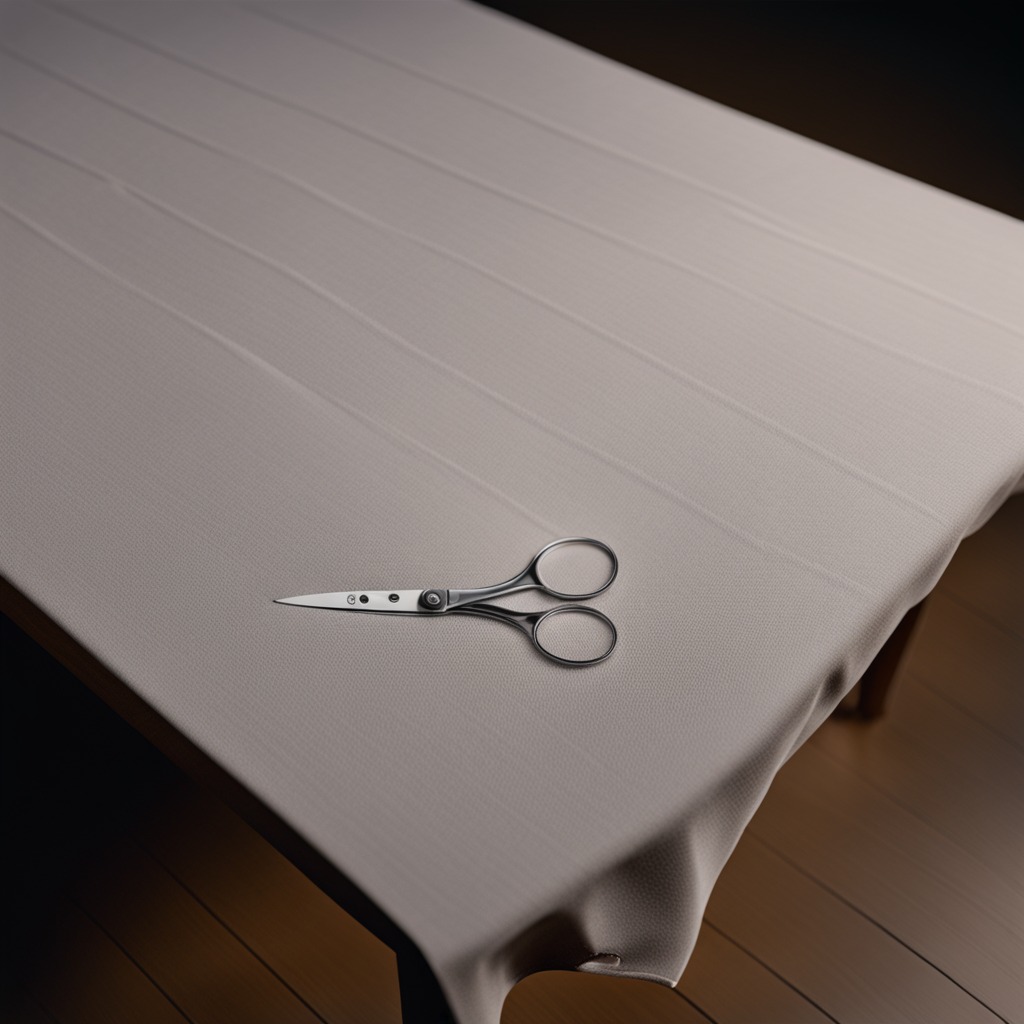
A scissor lying on a wooden table